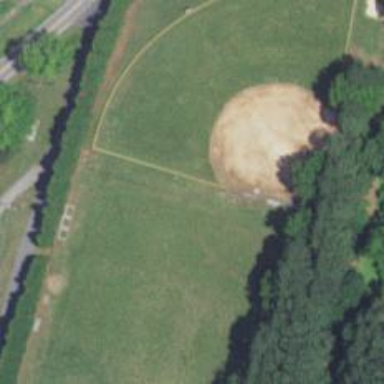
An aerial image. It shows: Baseball pitch for leisure land activities.